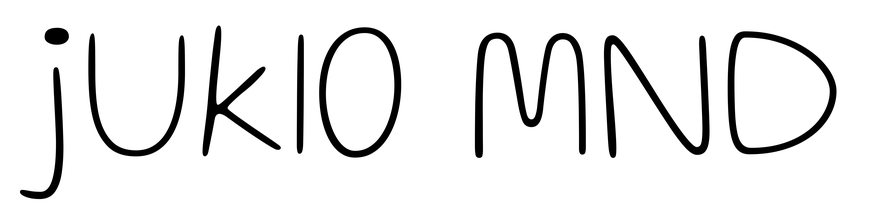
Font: Gluten_Thin